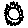
Label: sun